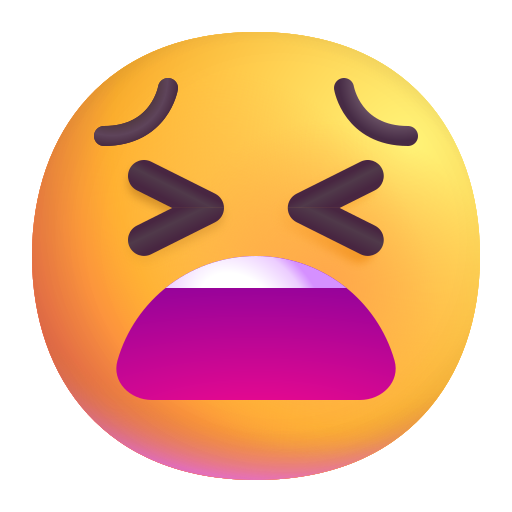
tired face color